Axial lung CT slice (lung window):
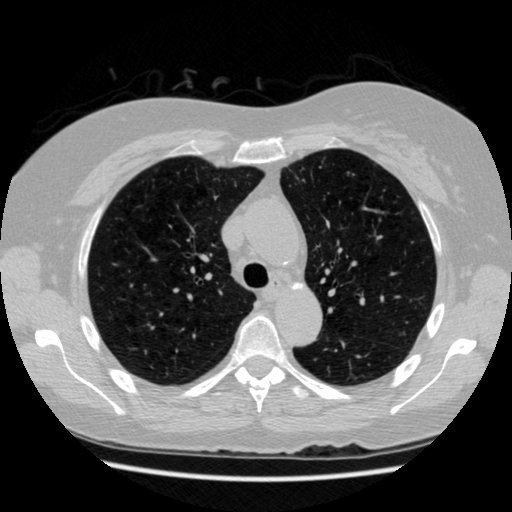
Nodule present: no